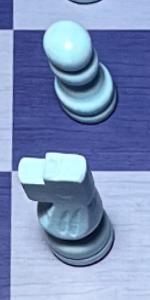
Label: Knight_White